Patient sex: M
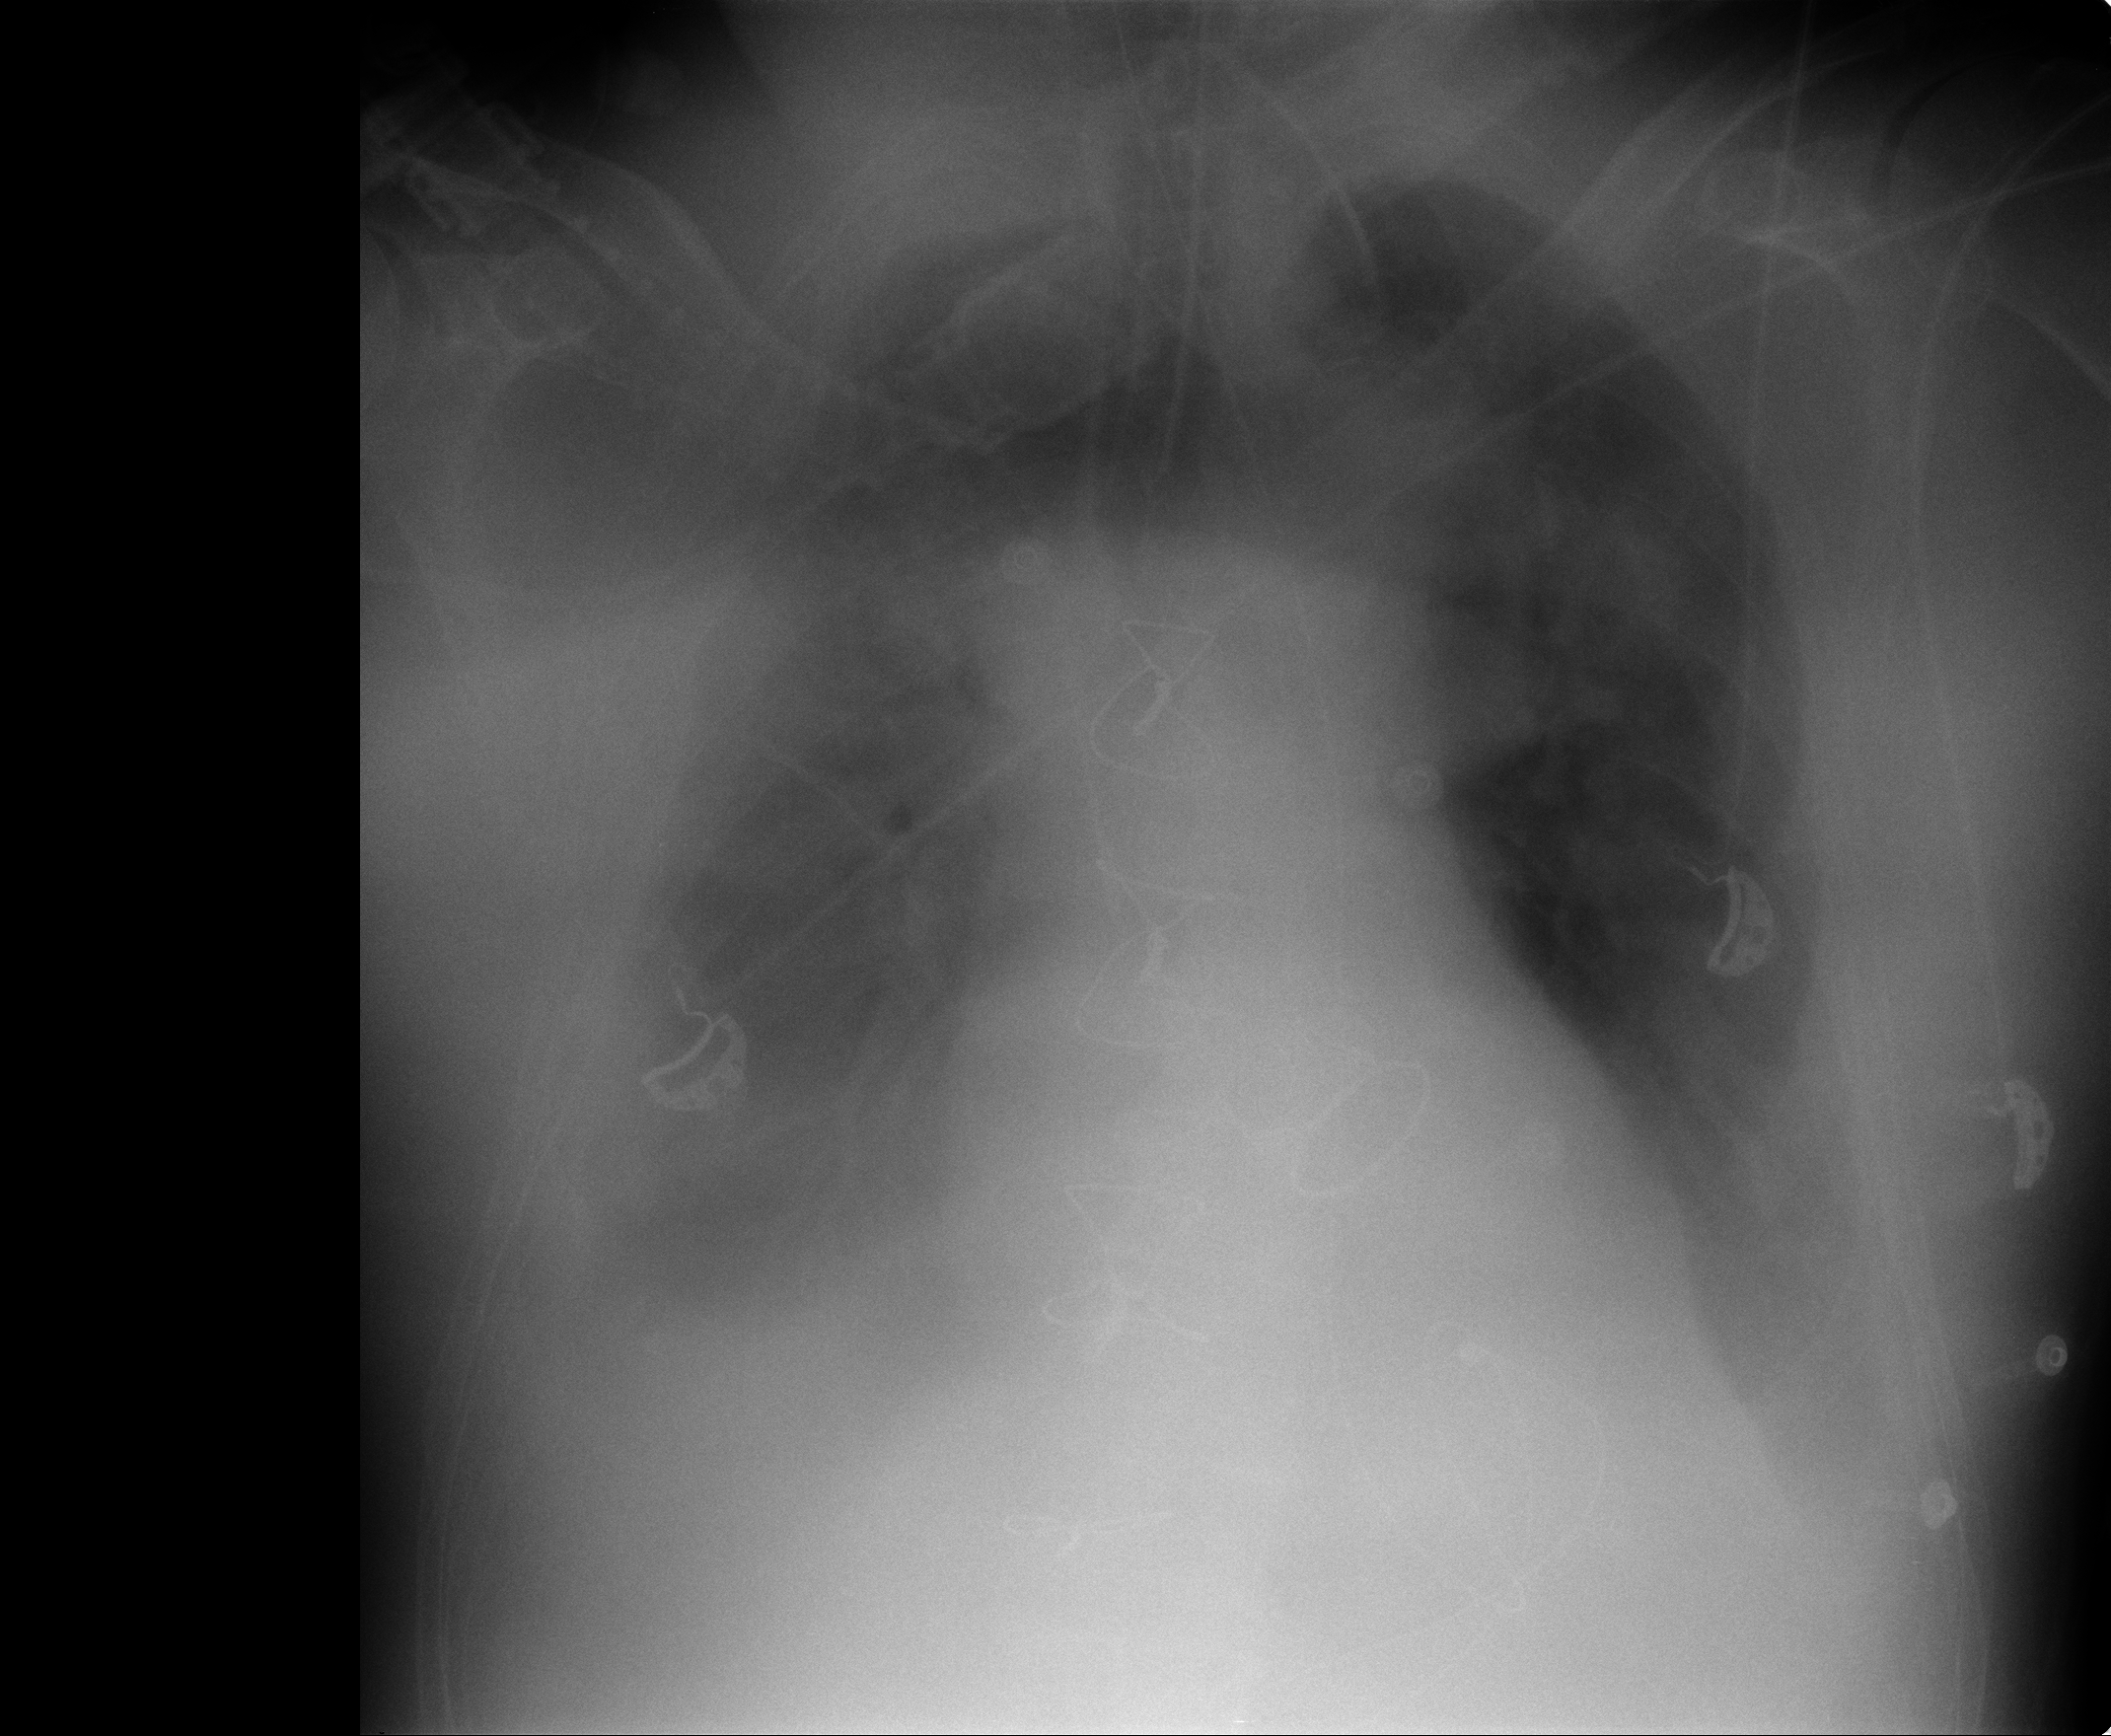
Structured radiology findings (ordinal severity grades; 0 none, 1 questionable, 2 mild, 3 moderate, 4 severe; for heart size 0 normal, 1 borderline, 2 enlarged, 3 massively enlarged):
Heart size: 0
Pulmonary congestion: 2
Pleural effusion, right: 2
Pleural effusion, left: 2
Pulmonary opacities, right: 2
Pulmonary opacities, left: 1
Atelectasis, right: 2
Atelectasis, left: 2